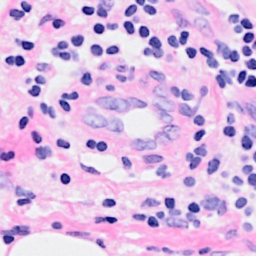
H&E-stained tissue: Breast